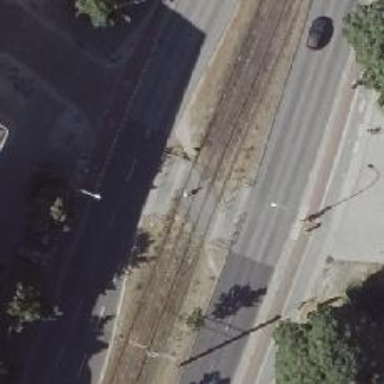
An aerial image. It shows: Uncontrolled tram railway crossing.